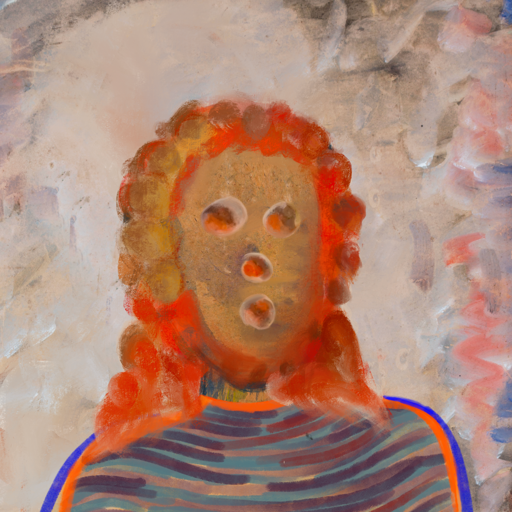
Background: Roy_Bahadur, Head And Neck Front: In_The_Sun, Face Front: Rupkatha, Bust: Experience, Hair Front: Rupkatha, Head Accessory: Blank, Second Necklace: Blank, Necklace: Blank, Baby: Blank